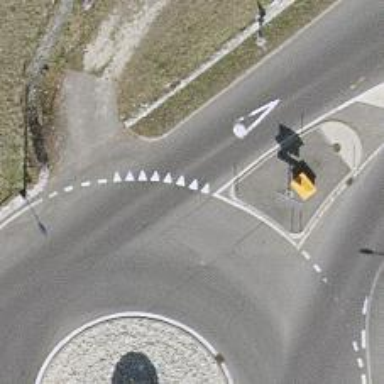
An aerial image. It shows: Primary highway with dedicated lane for cyclists.